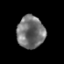
Tissue: prostate
Cell type: Myeloid cells
Senescence score: 0.296
Nuclear area (px): 882
Mean DAPI intensity: 114.092